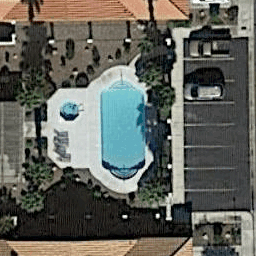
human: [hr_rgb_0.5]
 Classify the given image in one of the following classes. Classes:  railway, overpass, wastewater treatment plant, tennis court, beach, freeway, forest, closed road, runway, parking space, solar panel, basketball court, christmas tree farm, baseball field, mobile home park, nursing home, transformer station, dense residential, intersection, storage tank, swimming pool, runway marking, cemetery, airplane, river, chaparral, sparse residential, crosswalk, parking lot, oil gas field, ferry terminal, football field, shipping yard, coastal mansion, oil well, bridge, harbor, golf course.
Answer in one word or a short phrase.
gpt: swimming pool